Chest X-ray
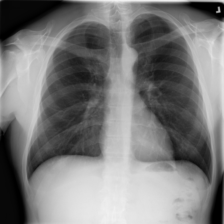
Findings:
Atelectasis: negative
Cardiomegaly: negative
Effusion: negative
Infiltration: negative
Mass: negative
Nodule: negative
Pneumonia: negative
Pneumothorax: negative
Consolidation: negative
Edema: negative
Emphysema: negative
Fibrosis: negative
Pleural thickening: negative
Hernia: negative